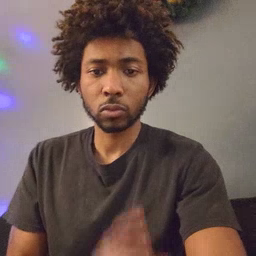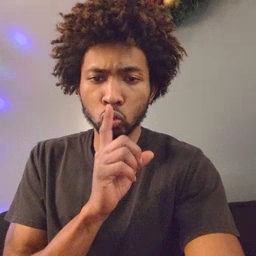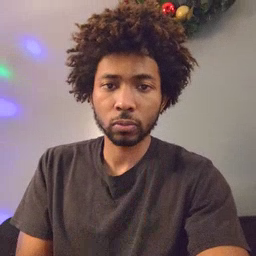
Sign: shhh